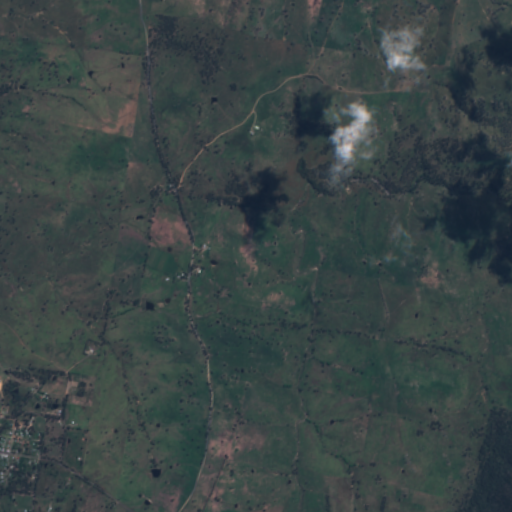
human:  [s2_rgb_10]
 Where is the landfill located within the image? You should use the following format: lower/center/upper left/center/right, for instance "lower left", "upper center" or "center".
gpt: The landfill is located in the lower left of the image.
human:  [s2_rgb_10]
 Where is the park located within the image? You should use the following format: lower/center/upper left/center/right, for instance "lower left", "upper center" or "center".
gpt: The park is located in the lower left of the image.
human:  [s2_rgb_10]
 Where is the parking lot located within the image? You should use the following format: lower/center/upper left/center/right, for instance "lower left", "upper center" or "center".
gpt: There is no parking lot in the image.